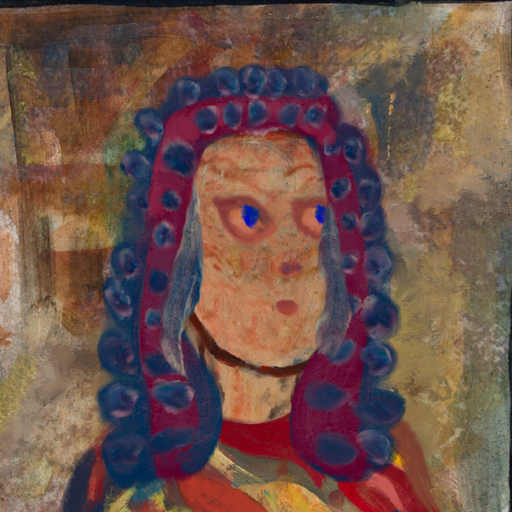
Background: Mosgoul, Head And Neck Side: Orphan, Face Side: Mother_And_Son_Mother, Bust: Mother_And_Son_Son, Hair Side: Hill_Girl, Head Accessory: Blank, Second Necklace: Blank, Necklace: Blank, Baby: Blank